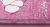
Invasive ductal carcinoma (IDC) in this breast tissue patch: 0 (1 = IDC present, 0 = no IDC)